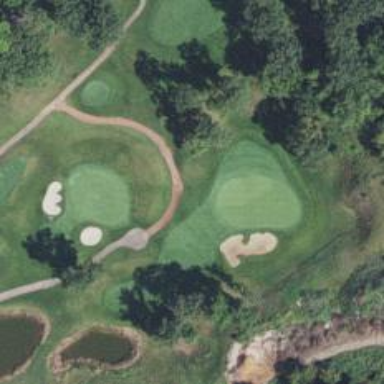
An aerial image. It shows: Golf hole.